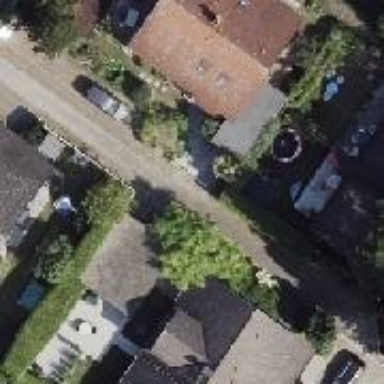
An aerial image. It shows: Alleyway designated as service road.